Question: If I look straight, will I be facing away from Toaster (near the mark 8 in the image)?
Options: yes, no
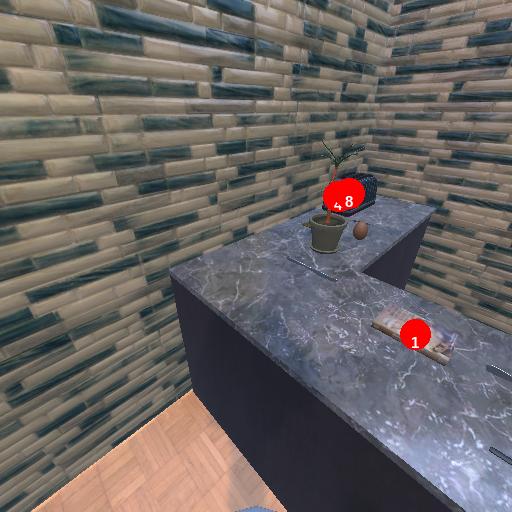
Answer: yes